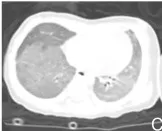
(A-D) HRCT and airway reconstruction showed decreased transmittance and ground glass opacity in bilateral lungs.
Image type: radiology (ct)